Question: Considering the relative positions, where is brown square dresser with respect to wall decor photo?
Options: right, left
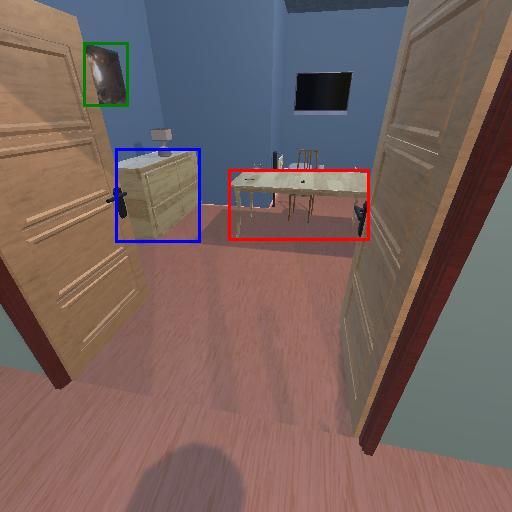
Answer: right